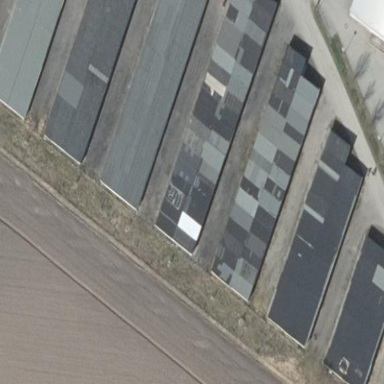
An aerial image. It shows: Group of garages.